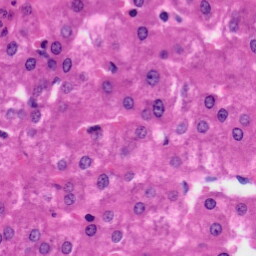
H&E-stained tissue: Liver